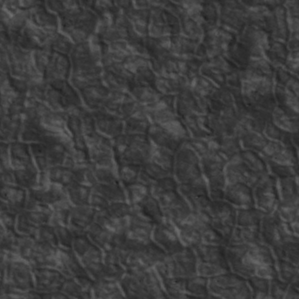
Label: non_frost